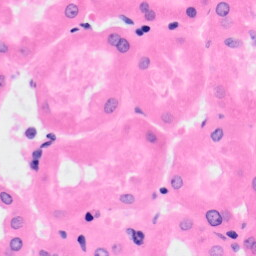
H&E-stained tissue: Kidney